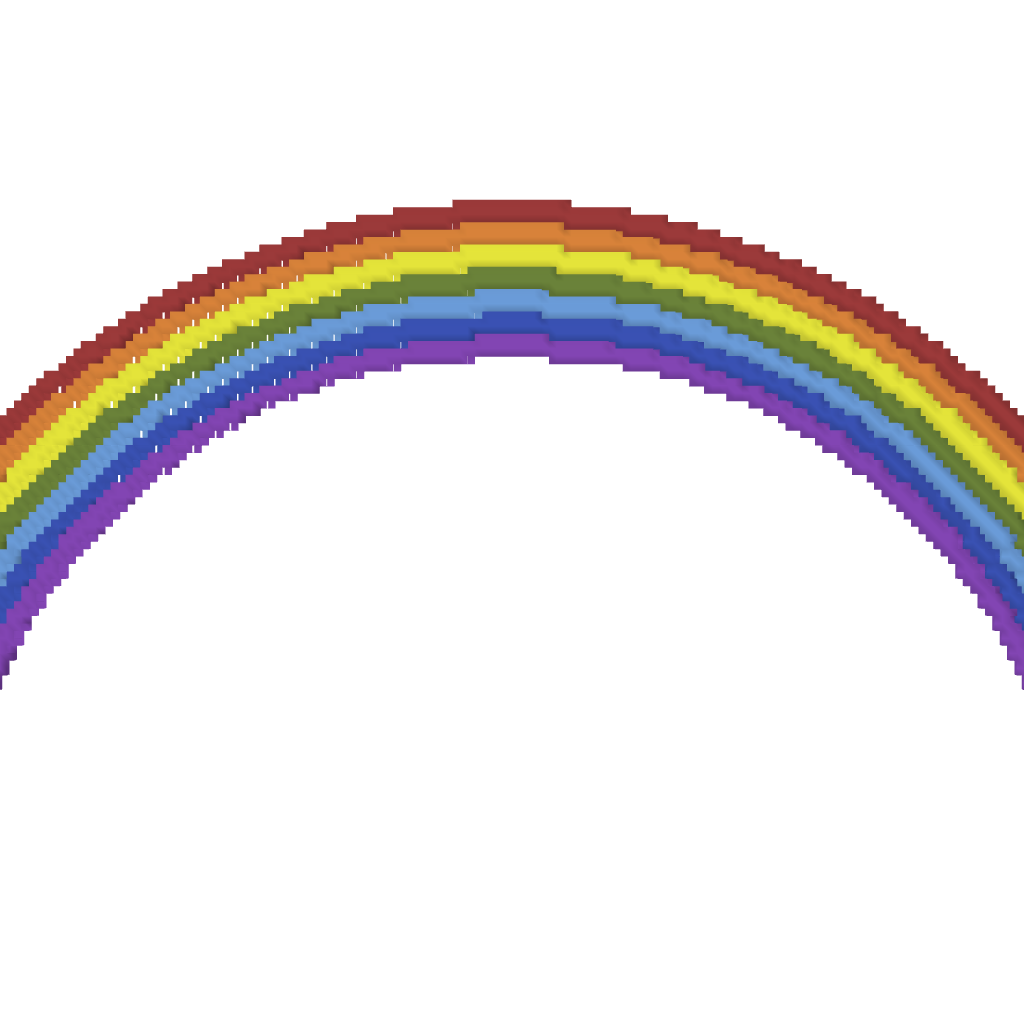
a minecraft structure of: Rainbow bad low quality